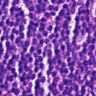
Metastatic tissue present: no